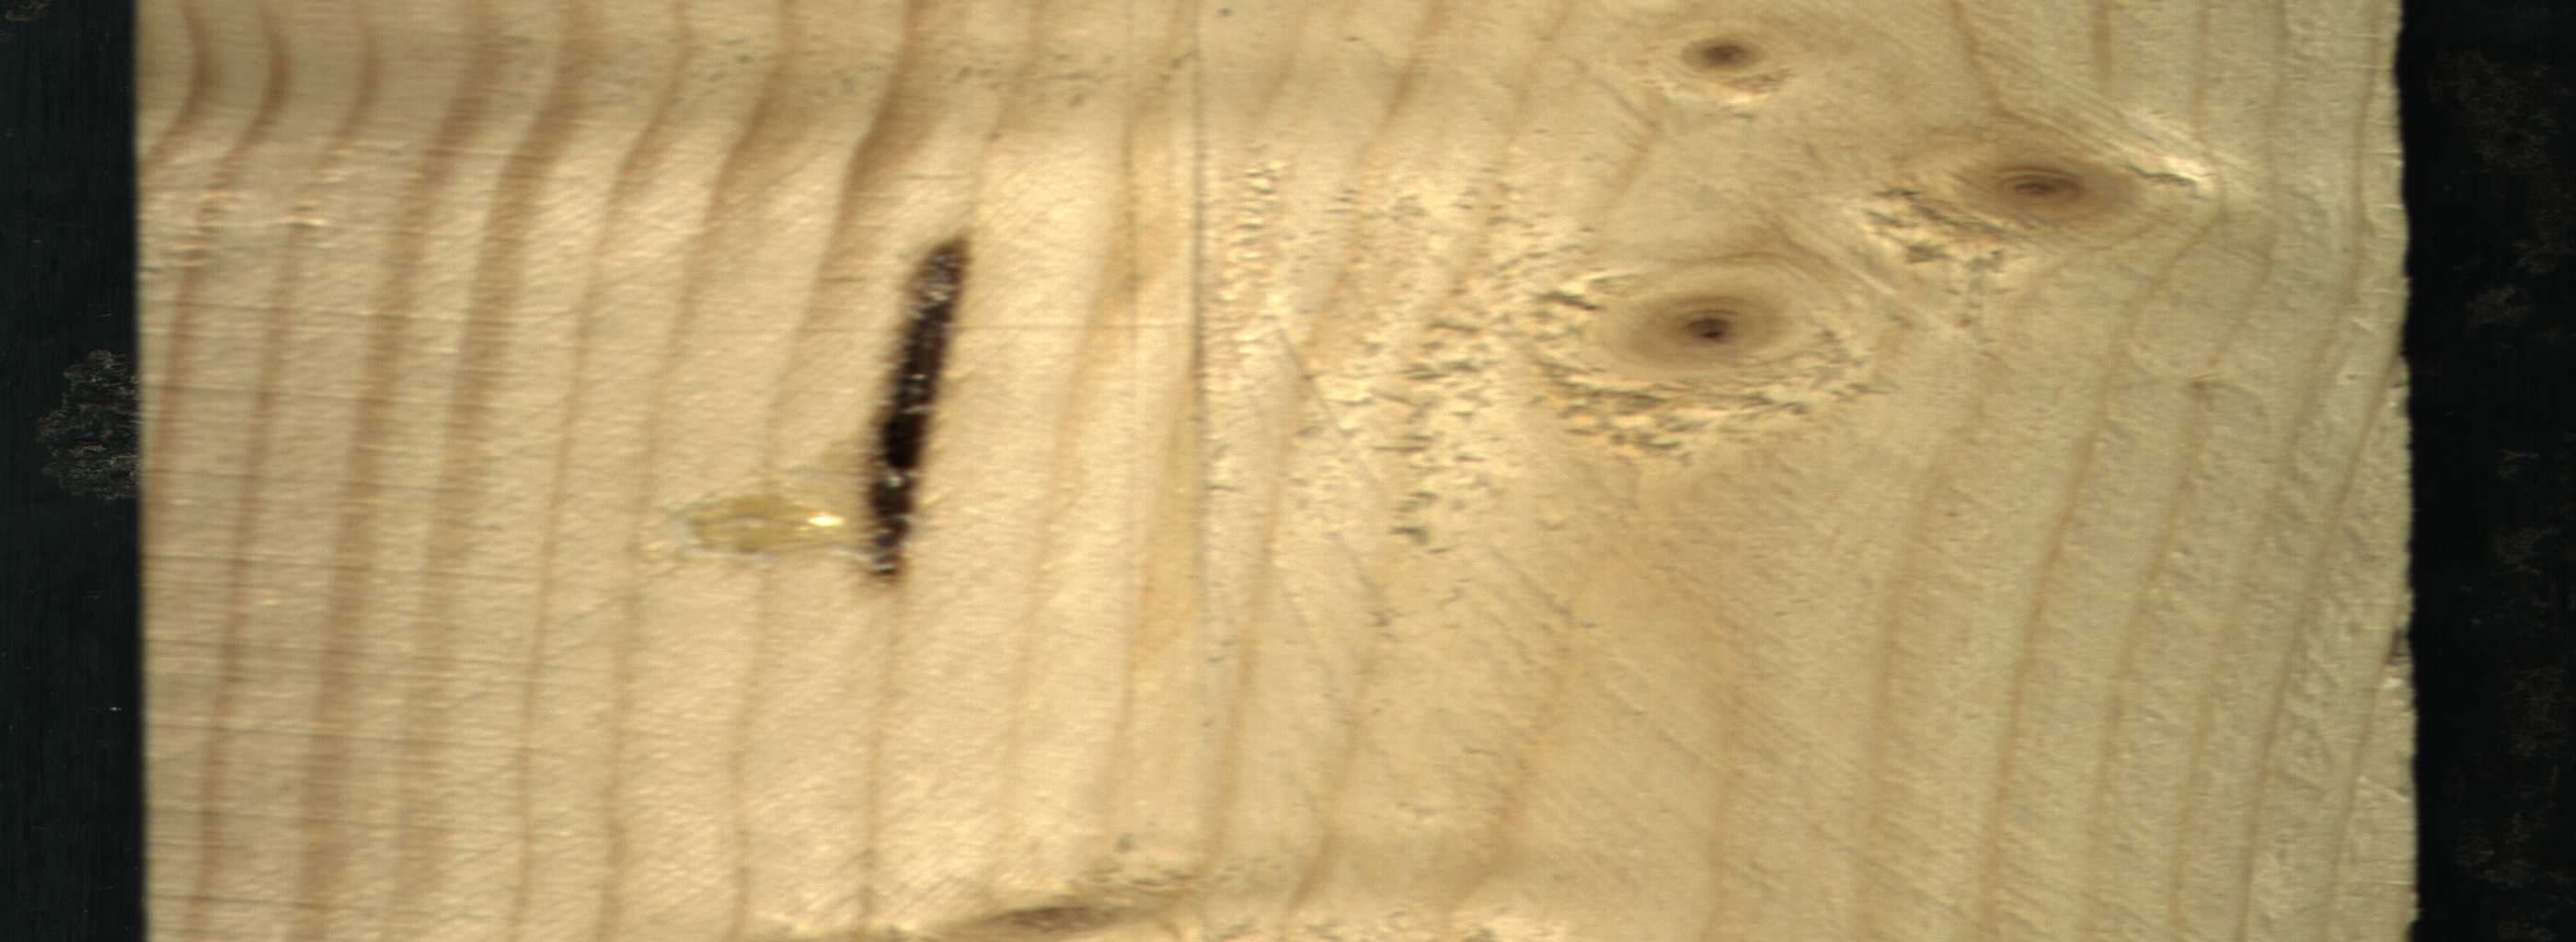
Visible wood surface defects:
resin
Live_Knot
Live_Knot
Live_Knot
Live_Knot